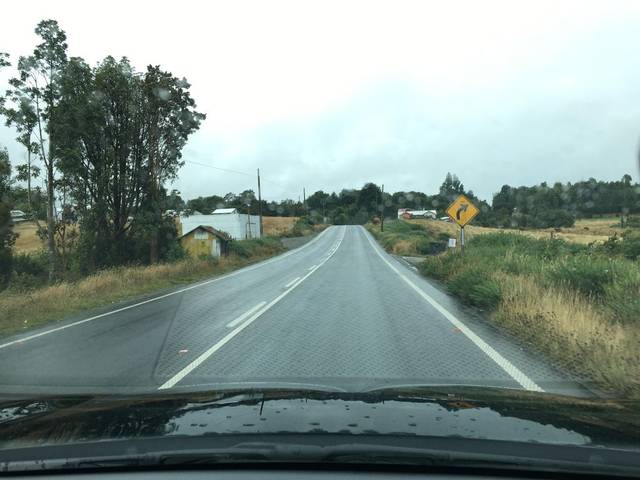
Region: Chile
Coordinates: -42.339, -73.621